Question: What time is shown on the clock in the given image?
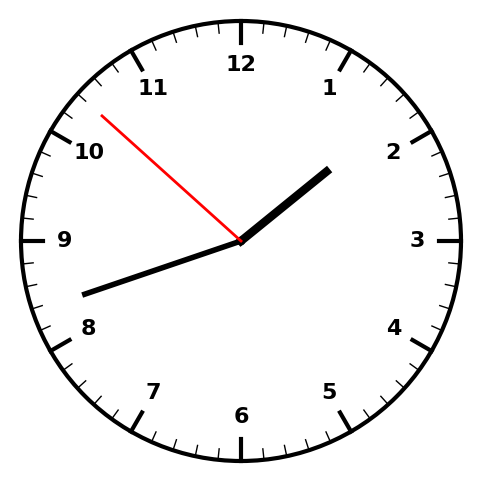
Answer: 01:41:52